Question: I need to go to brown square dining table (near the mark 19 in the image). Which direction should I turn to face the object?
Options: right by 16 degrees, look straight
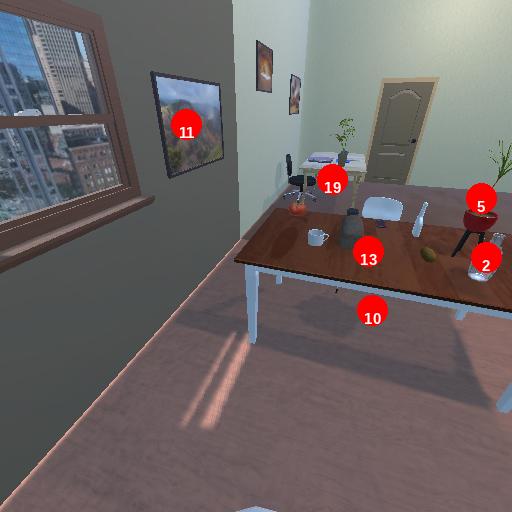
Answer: right by 16 degrees